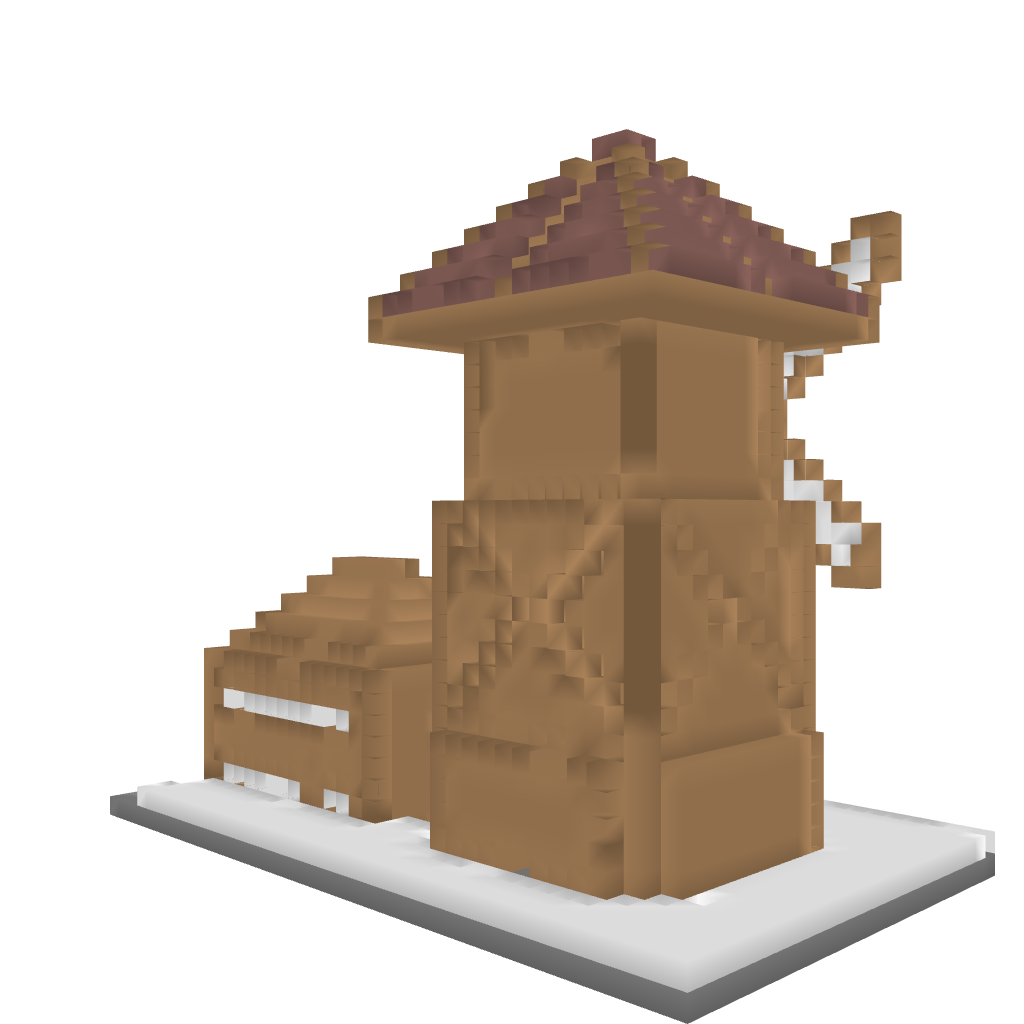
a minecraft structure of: Windmill with house high quality